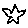
Label: star